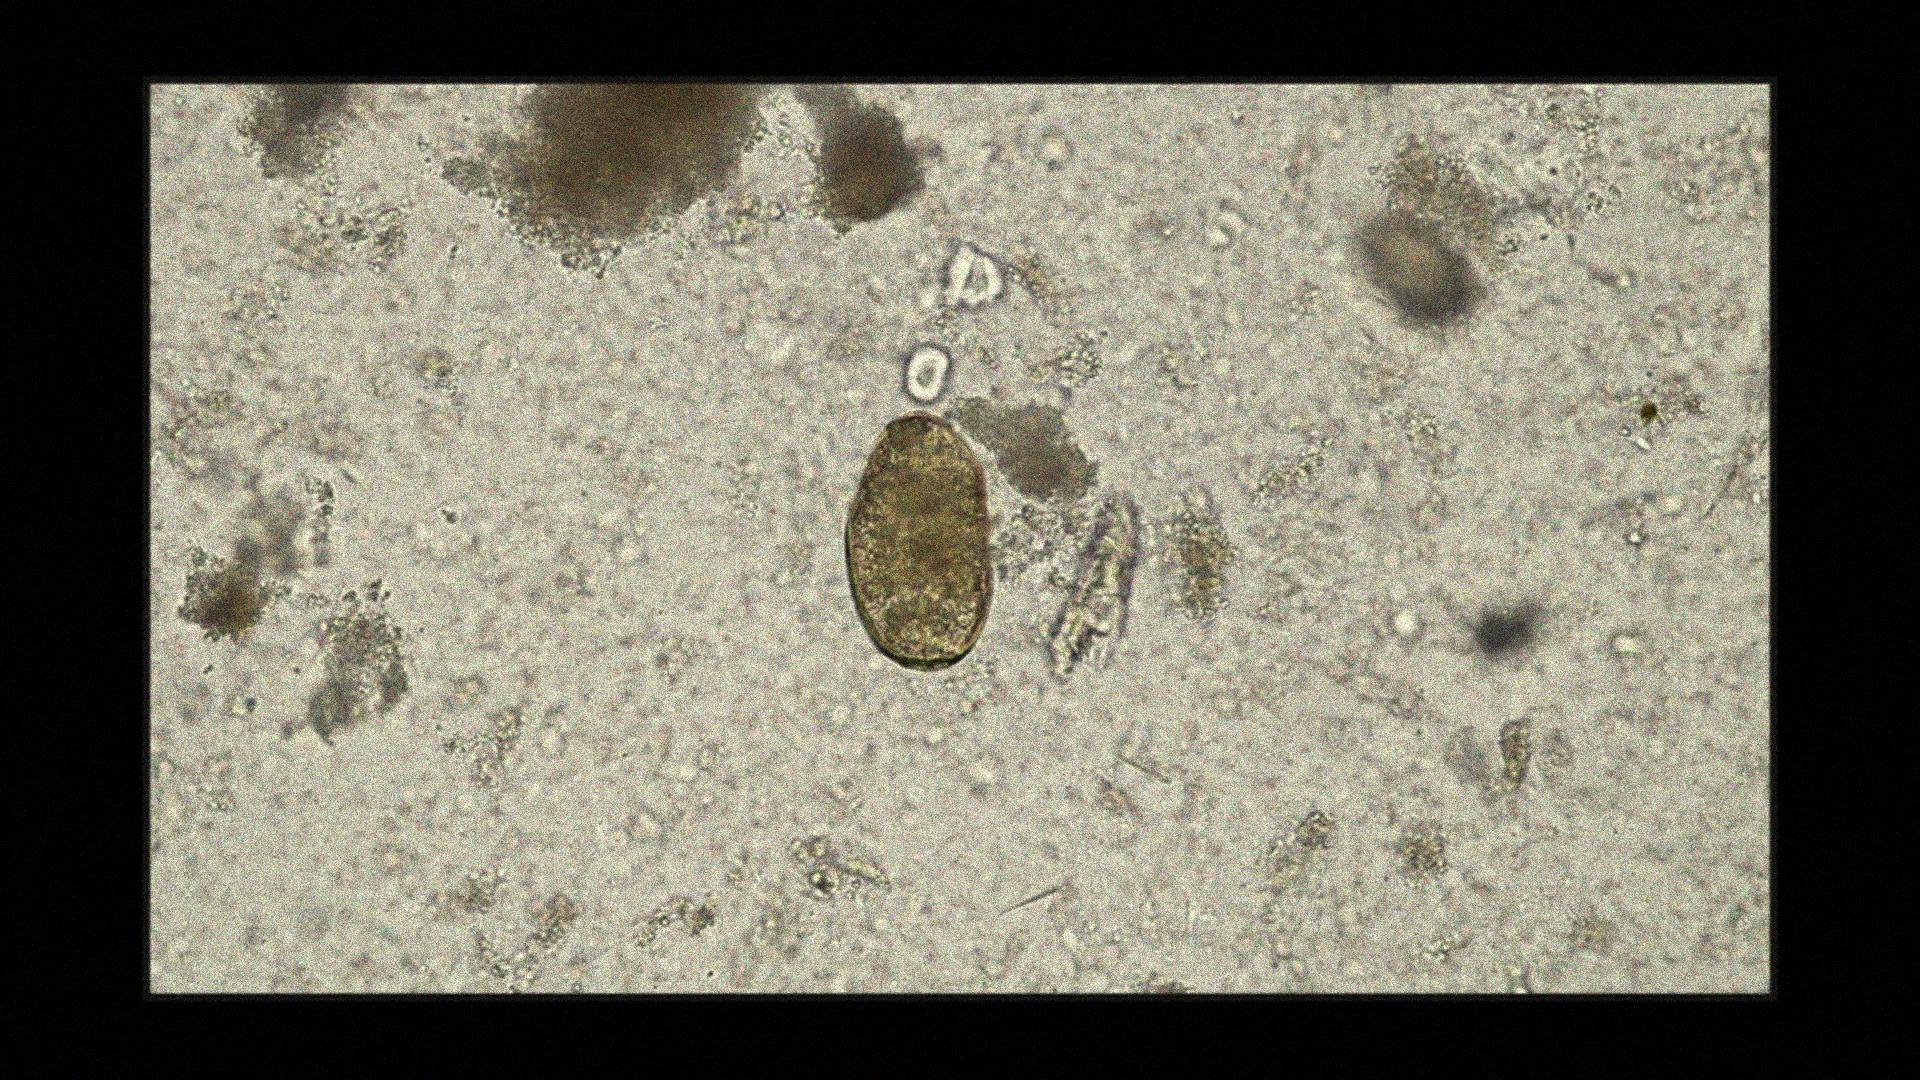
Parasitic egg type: Paragonimus spp